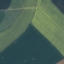
Label: AnnualCrop